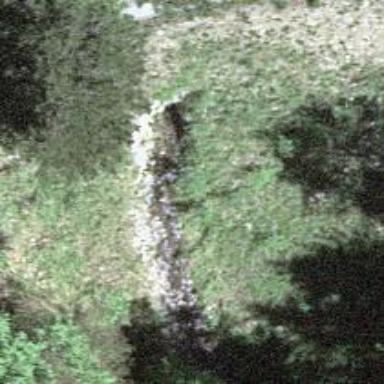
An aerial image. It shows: Culvert tunnel.